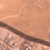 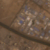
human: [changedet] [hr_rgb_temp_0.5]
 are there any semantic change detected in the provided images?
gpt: A residential area has been built near the road.